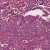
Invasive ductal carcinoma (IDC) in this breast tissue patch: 1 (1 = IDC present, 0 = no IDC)